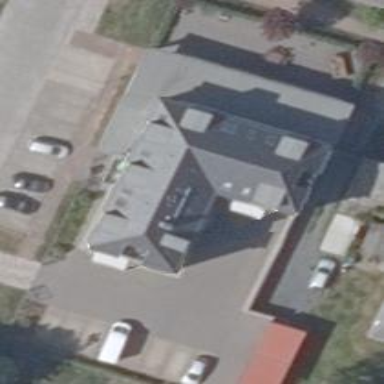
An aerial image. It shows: Building.